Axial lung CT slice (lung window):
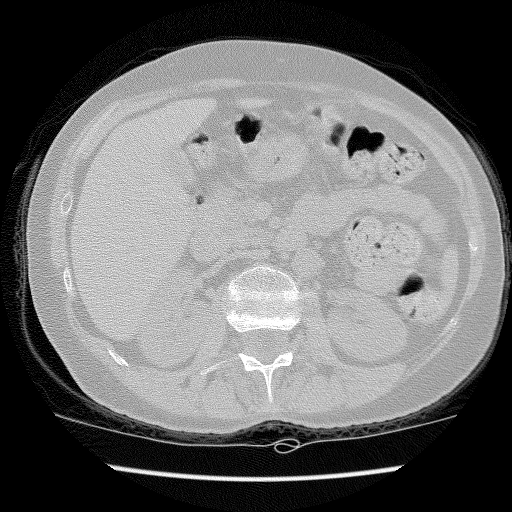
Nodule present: no